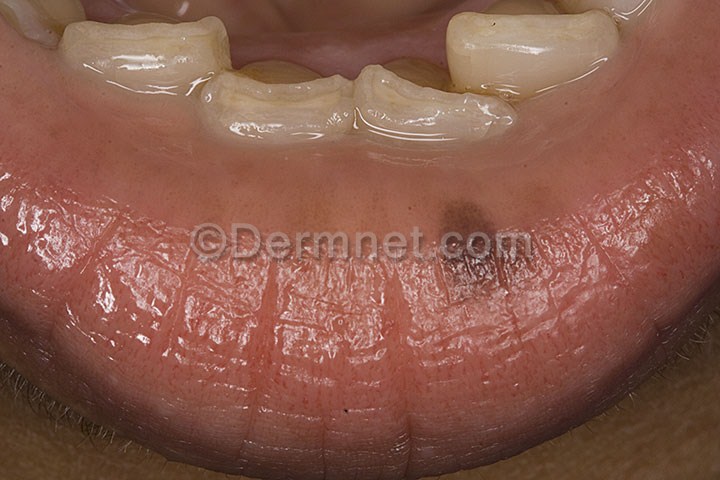
Disease: Melanoma Skin Cancer Nevi and Moles